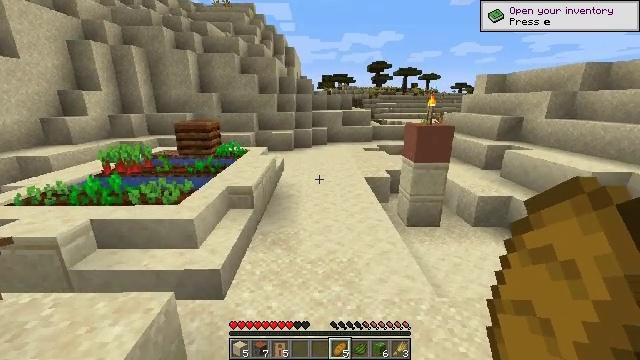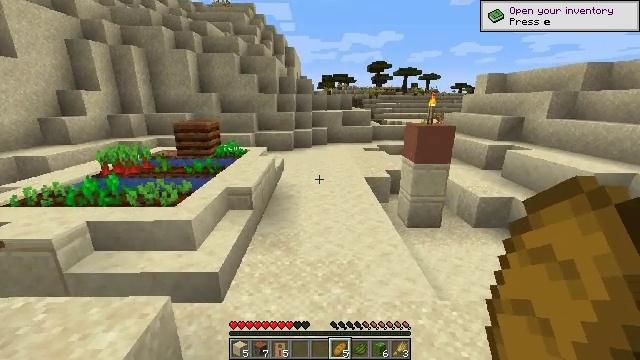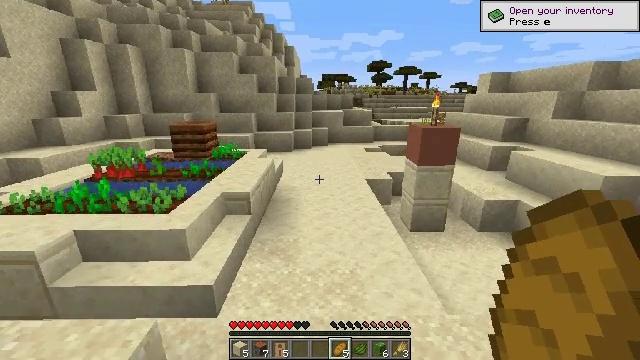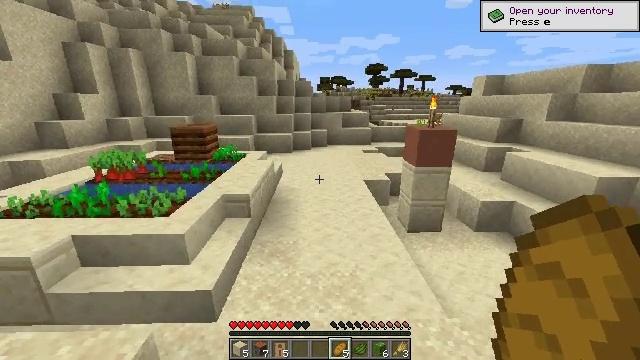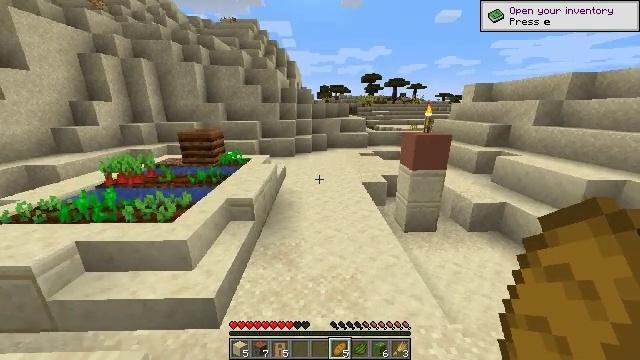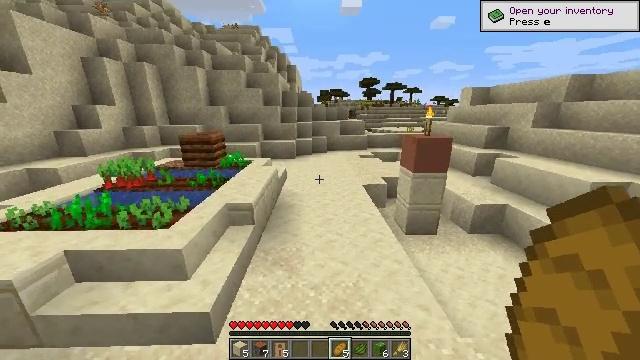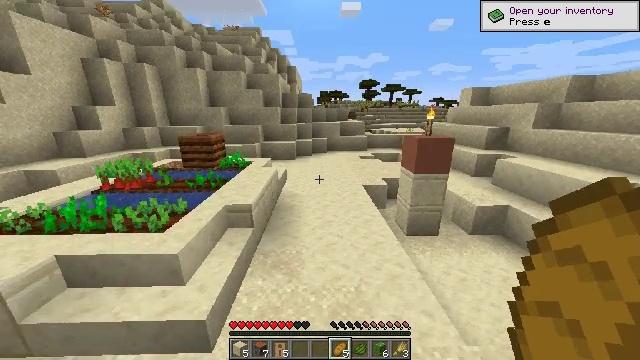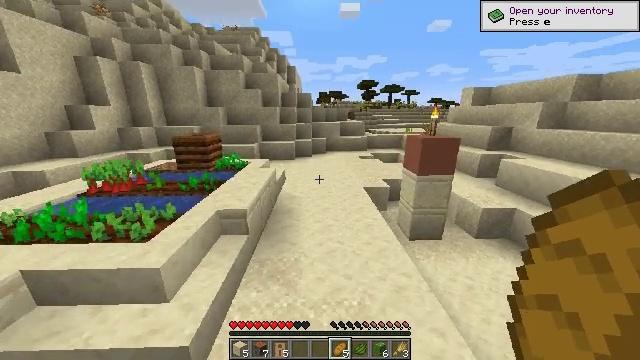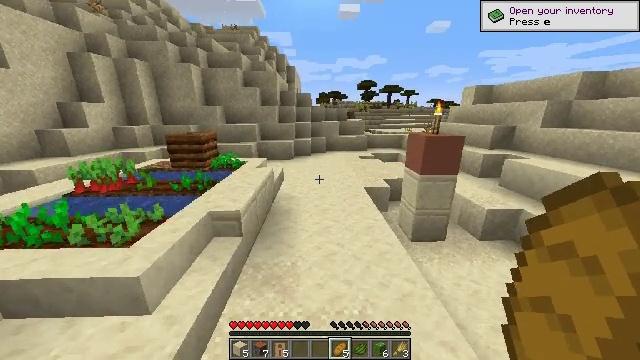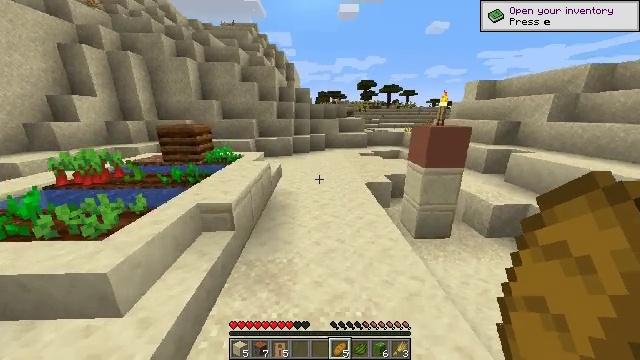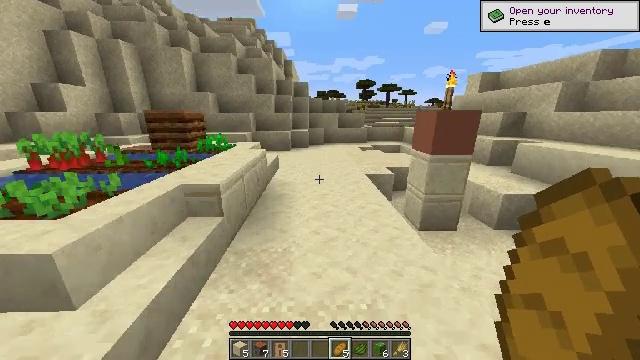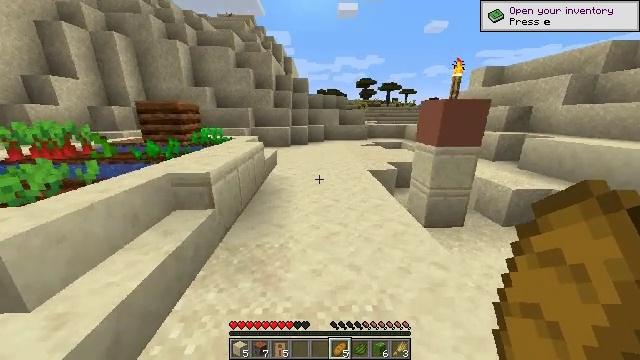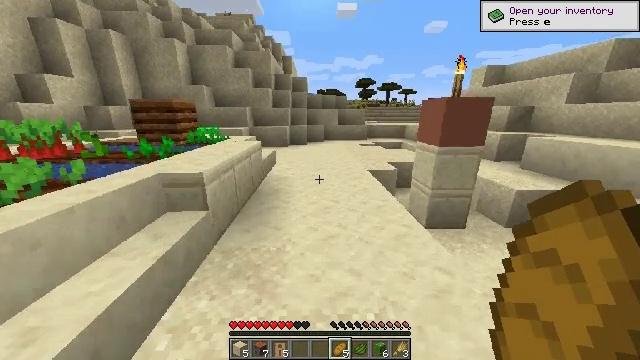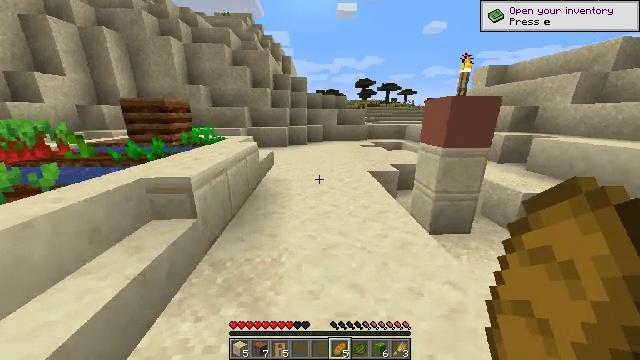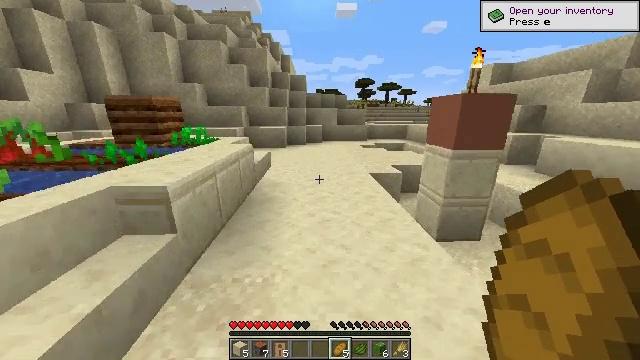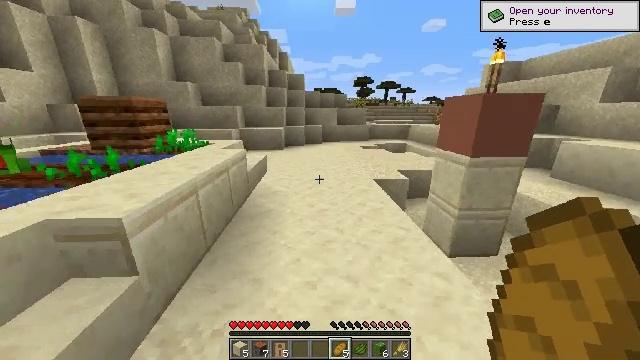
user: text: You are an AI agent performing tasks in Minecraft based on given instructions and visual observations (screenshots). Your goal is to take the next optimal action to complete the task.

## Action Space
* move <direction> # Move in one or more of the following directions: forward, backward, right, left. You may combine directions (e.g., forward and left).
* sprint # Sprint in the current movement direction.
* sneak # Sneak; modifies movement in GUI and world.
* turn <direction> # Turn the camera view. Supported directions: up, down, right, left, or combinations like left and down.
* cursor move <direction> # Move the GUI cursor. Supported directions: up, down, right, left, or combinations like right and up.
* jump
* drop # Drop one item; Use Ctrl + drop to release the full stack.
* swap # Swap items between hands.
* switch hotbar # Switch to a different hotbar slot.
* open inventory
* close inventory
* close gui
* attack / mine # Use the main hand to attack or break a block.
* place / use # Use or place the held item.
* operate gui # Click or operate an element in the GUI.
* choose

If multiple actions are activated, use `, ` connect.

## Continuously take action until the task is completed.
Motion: motion action
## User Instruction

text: Break the lime bed to pick it up.
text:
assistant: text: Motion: no_op
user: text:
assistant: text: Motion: move forward
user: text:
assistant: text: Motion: move forward
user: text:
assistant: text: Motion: move forward
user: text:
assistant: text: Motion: move forward
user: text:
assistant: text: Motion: move forward
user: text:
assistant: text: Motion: move forward
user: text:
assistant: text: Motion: move forward
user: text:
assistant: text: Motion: move forward
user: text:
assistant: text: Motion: move forward
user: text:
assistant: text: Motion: move forward
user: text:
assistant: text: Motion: move forward
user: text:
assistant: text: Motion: move forward
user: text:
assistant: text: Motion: move forward
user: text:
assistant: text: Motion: move forward
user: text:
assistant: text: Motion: move forward
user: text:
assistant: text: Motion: move forward
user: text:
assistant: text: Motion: move forward, turn right
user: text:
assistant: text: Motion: move forward
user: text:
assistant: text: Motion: move forward
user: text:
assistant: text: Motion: move forward
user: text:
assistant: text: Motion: move forward
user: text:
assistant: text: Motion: move forward
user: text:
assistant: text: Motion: move forward, turn right
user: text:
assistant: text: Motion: move forward, turn right
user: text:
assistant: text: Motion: move forward
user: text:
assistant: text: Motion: move forward
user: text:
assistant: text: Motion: move forward
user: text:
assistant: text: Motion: move forward
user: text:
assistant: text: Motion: move forward